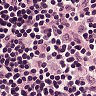
Metastatic tissue present: no